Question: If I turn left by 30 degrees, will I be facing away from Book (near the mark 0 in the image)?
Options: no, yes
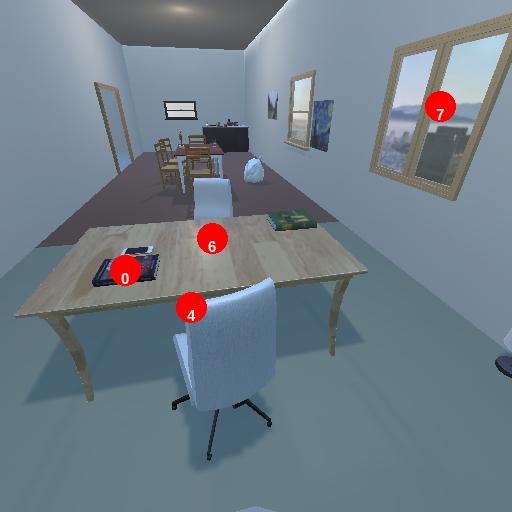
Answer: no